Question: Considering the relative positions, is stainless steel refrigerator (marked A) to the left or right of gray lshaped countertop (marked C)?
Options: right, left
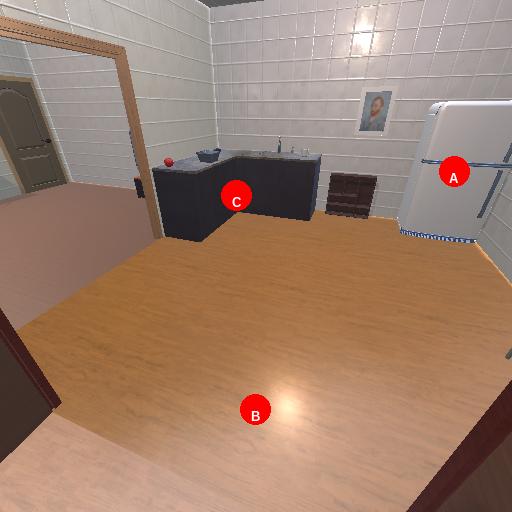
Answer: right